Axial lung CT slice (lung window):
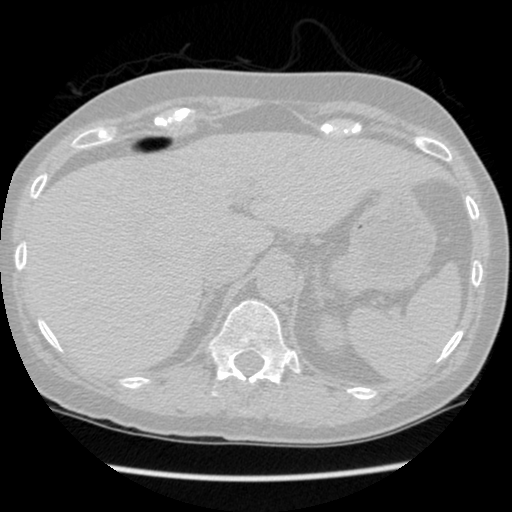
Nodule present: no